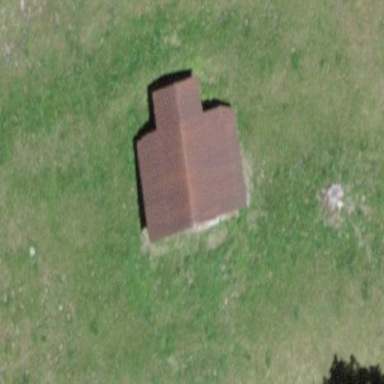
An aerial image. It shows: Rural barn.